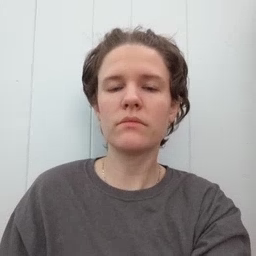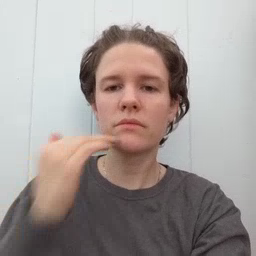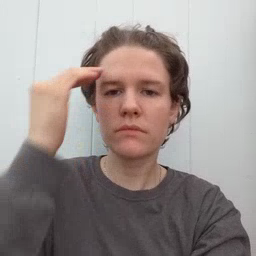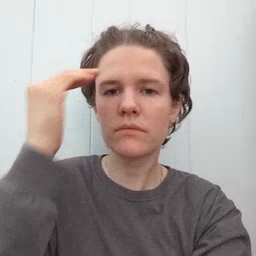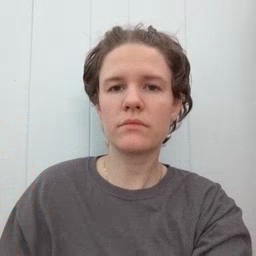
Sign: head